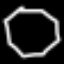
Label: octagon